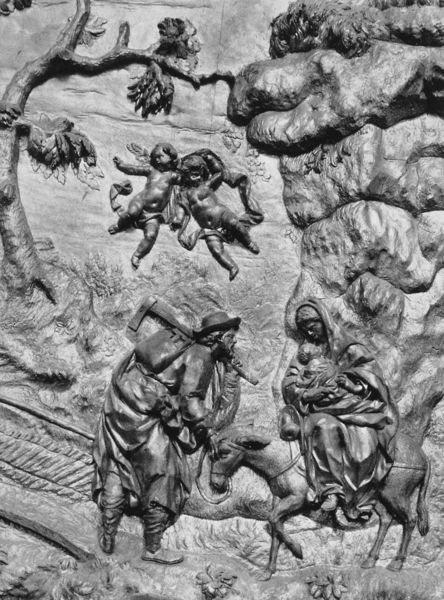
Titel: Zwiefalten, Chorgestühl mit Orgelprospekt
Künstler: Johann Joseph Christian
Standort: Zwiefalten, Abteikirche (EU - D - Schwaben)
Schlagwörter: baum, berg, blätter, felsen, mann, vogel, frau, grau, hut, hüte, kopfbedeckungen, schwarz, straße, gras, weg, mütze, mützen, bibel, stein, ast, feld, natur, busch, büsche, kind, mutter, personen, blatt, esel, pferd, engel, reiten, kopfbedeckung, relief, schuhe, fels, baby, bronze, bauer, eisen, glaube, religion, stillen, jungfrau, tischler, jesus, axt, rucksack, putten, maria, madonna, beil, mutter gottes, schäfer, putti, christentum, josef, joseph, säugling, gottesmutter, blei, basrelief, unsere liebe frau, heilige maria, christkind, bas, joseg, madonna mit dem kind, gottesgebärerin, maria von nazaret